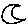
Label: moon